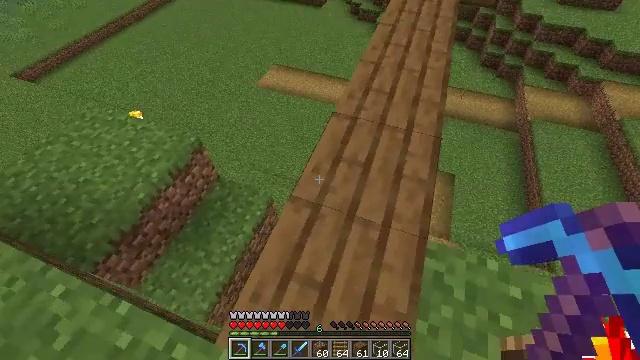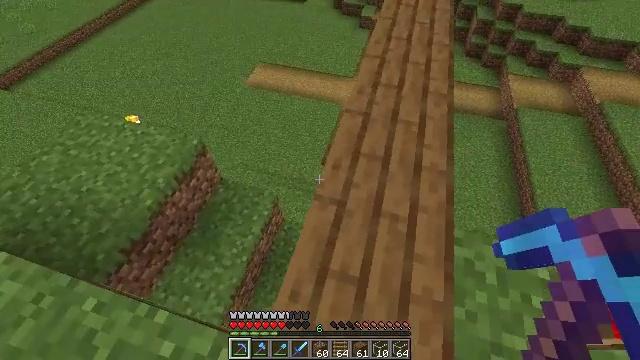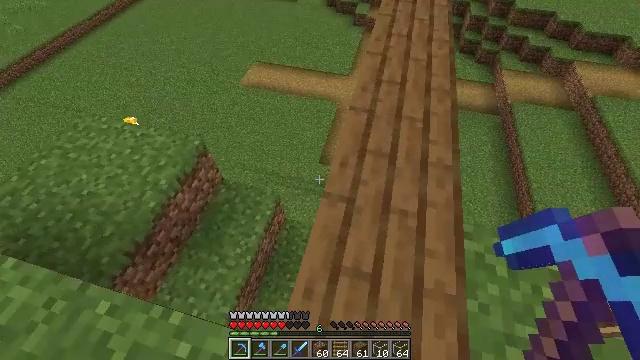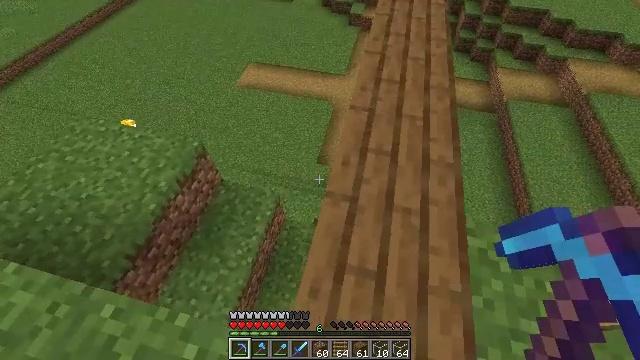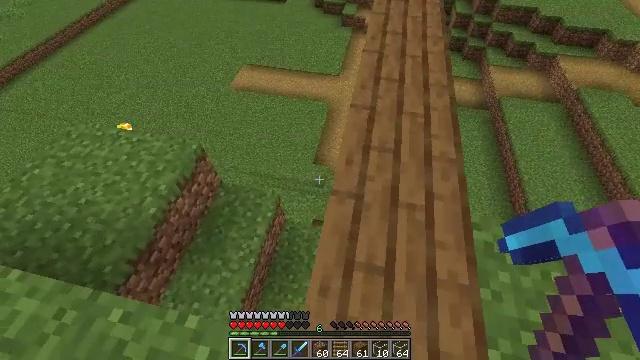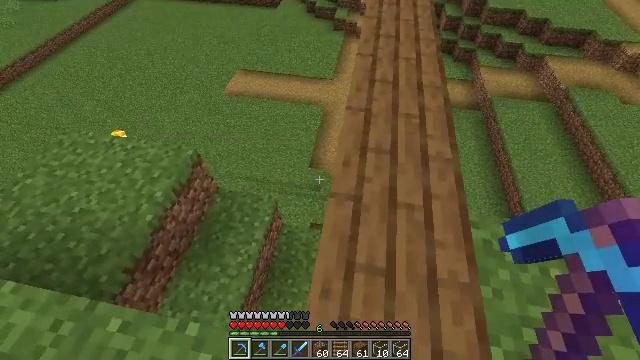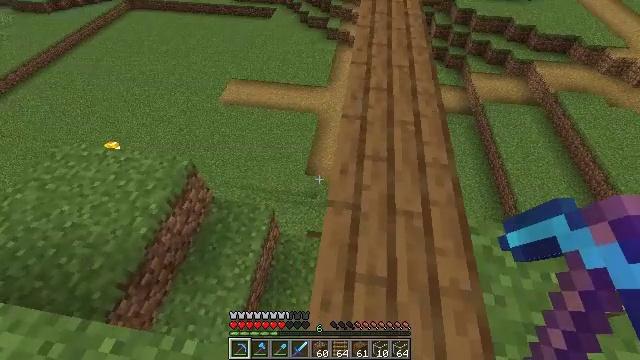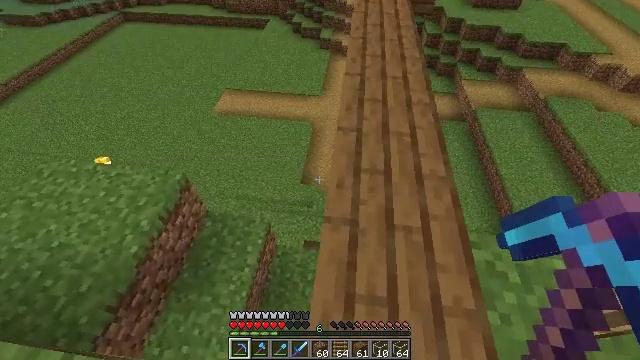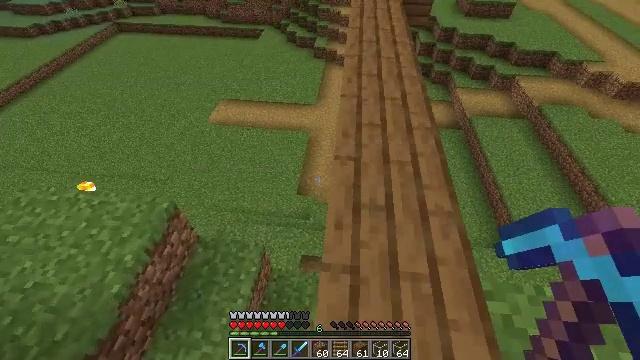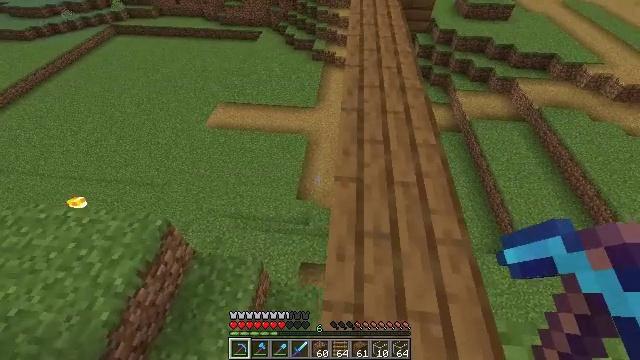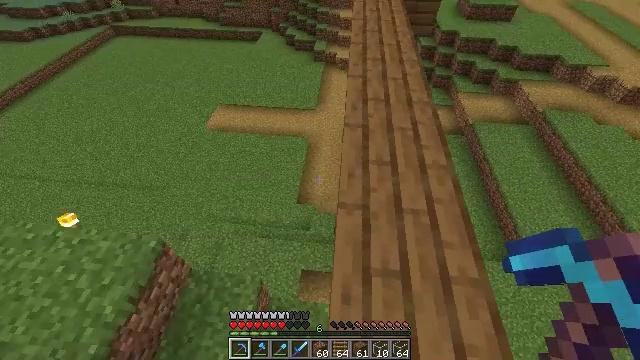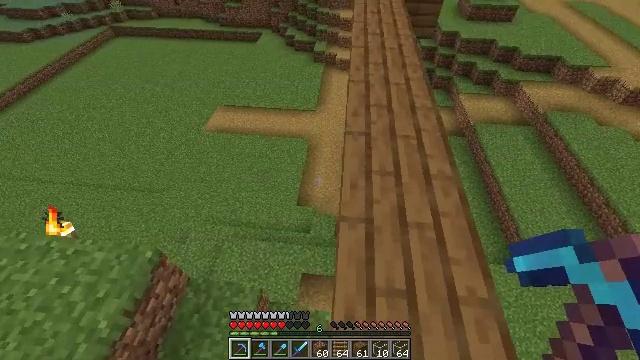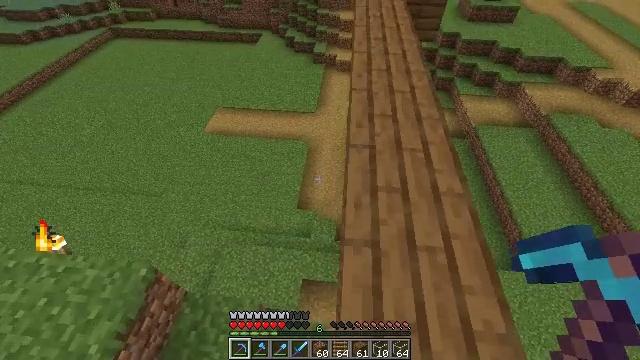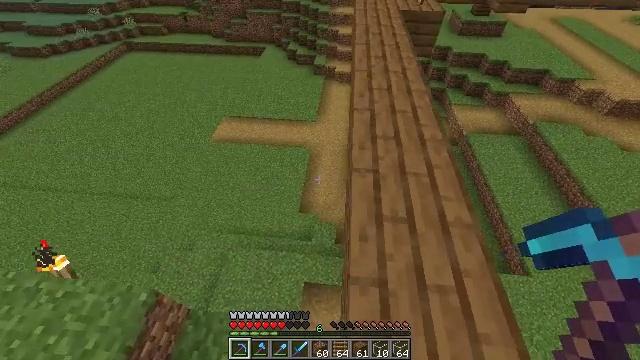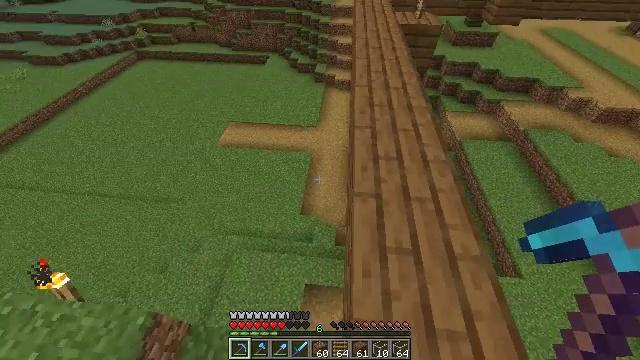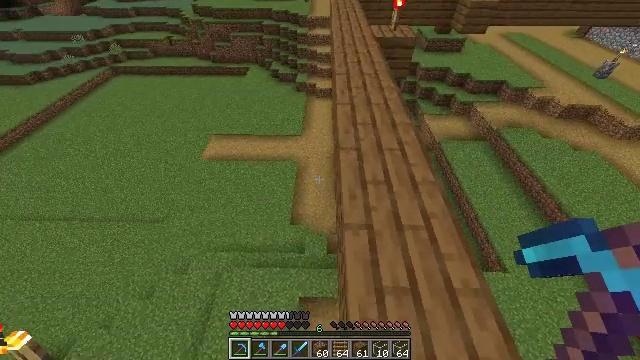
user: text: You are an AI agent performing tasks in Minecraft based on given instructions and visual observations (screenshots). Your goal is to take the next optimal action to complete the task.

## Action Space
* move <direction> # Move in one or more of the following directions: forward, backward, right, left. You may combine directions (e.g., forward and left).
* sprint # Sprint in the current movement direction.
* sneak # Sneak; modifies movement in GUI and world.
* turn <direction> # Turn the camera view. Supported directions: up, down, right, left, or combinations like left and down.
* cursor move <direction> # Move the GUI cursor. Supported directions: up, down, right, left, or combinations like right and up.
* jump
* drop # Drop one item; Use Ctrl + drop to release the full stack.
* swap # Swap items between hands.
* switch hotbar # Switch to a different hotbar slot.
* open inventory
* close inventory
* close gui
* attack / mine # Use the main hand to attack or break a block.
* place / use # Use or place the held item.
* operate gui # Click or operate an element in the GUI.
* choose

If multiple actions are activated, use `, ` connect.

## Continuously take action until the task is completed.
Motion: motion action
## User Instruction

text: Collect the purple carpet.
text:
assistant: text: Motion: move left, turn right
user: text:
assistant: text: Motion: turn right
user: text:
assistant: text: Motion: turn right
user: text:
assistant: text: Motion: turn right
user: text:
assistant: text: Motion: turn right
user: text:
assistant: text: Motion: move forward, turn right and up
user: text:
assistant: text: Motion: move forward, turn right and up
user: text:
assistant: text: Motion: move forward, turn right and up
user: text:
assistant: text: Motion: move forward
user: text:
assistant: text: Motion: move forward
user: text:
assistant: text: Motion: move forward
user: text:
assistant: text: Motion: move forward, sprint
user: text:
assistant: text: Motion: move forward, sprint
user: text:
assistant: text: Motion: move forward, sprint
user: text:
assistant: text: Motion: move forward, sprint, turn right and up
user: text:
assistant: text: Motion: move forward, sprint, turn right and up
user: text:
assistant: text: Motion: move forward, turn right and up
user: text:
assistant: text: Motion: move forward, turn right and up
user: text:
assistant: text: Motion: move forward, turn right and up
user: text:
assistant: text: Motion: move forward, turn up
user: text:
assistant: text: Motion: move forward, turn up
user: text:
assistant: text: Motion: move forward, turn up
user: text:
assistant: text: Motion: move forward, turn left and up
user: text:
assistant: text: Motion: move forward, turn left and up
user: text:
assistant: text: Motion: move forward, sprint, turn left
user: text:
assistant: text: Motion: move forward, sprint, turn left
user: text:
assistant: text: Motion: move forward, sprint, turn left
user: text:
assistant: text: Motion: move forward, sprint
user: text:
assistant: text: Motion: move forward, turn left
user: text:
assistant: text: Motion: move forward, turn left